Field crop: maize
Growth stage: 2
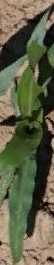
Species: maize